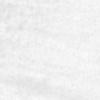
Label: no_change